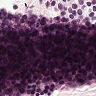
Metastatic tissue present: no